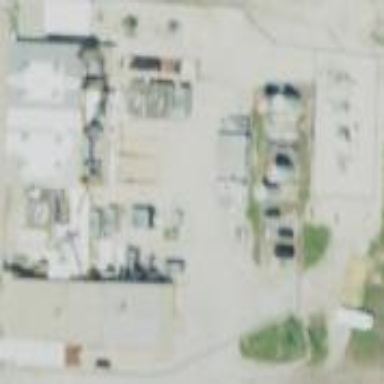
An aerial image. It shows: Plant powered by gas and oil.